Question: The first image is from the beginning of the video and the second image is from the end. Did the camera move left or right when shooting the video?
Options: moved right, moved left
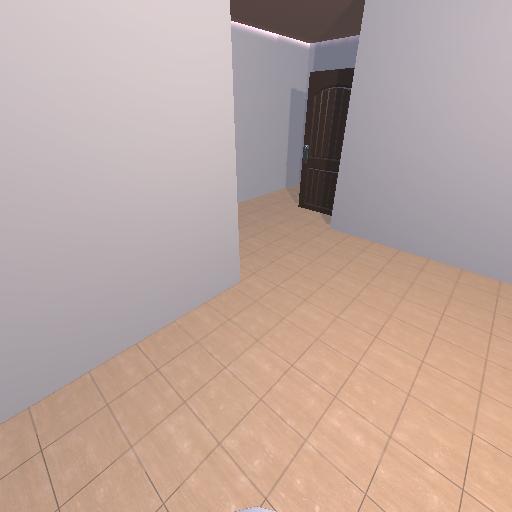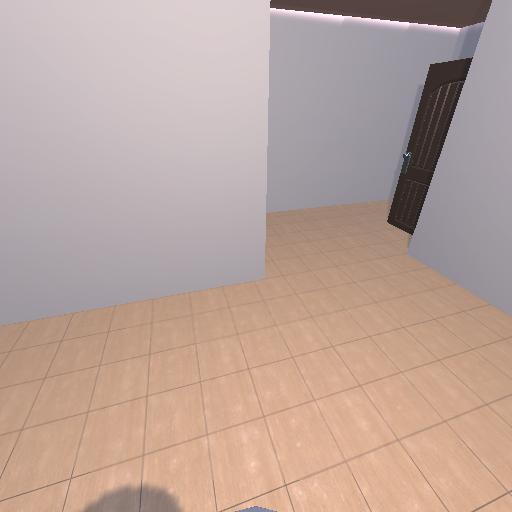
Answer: moved right